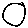
Label: circle